Question: I've got a text field containing different dates and cells containing '-infinity' (meaning today's date).
How can I change '-infinity' to today's date in Google Data Studio or Google Sheets and how do I change the cell from text to date?
The image below contains the column with the dates and '-infinity'.

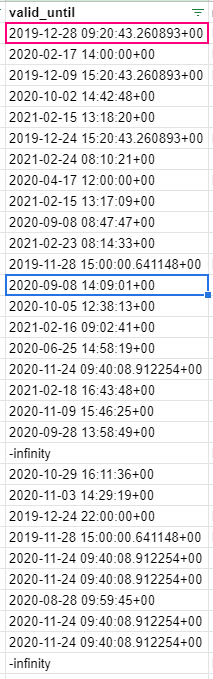
Answer: Apart from the formula already presented in the previous answer, you can also make use of Apps Script in order to achieve your task.
### Apps Script version
You will have to go to > and use the code below which loops through the 'A' column and whenever it encounters an '-infinity' value, it replaces it with the current date.
'''
function replaceInfinity() {
let ss = SpreadsheetApp.getActiveSheet();
let validUntil = ss.getRange("A2:A").getValues();
for (let i=0; i<validUntil.length; i++)
if (validUntil[i][0] == "-infinity")
ss.getRange(i+2,1).setValue(new Date());
}
'''
### Before
<URL>
### After
<URL>
### Reference
- <URL>